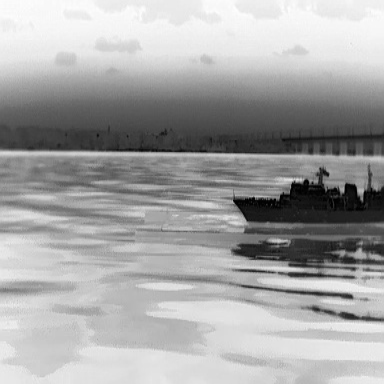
There is a warship in the infrared image.